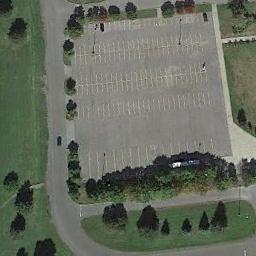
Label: parking_lot